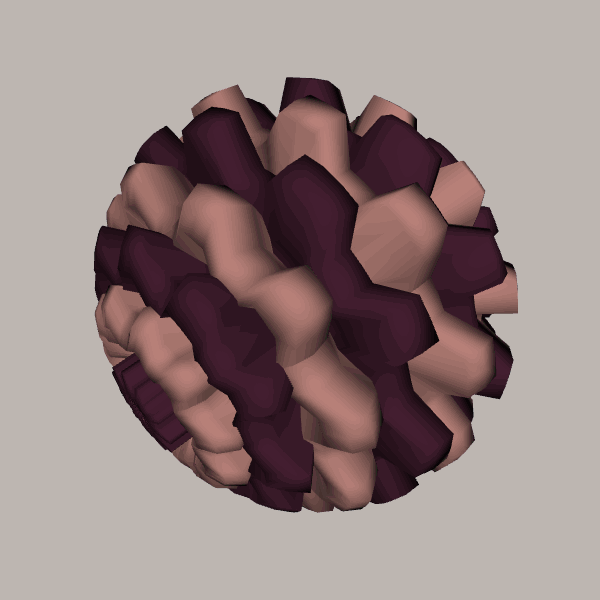
Background: light